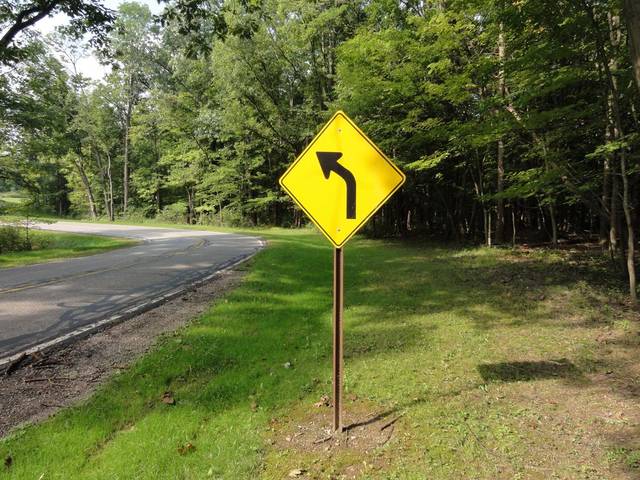
Region: United States
Coordinates: 41.312, -81.62